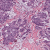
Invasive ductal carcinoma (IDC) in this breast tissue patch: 1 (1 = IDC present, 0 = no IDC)